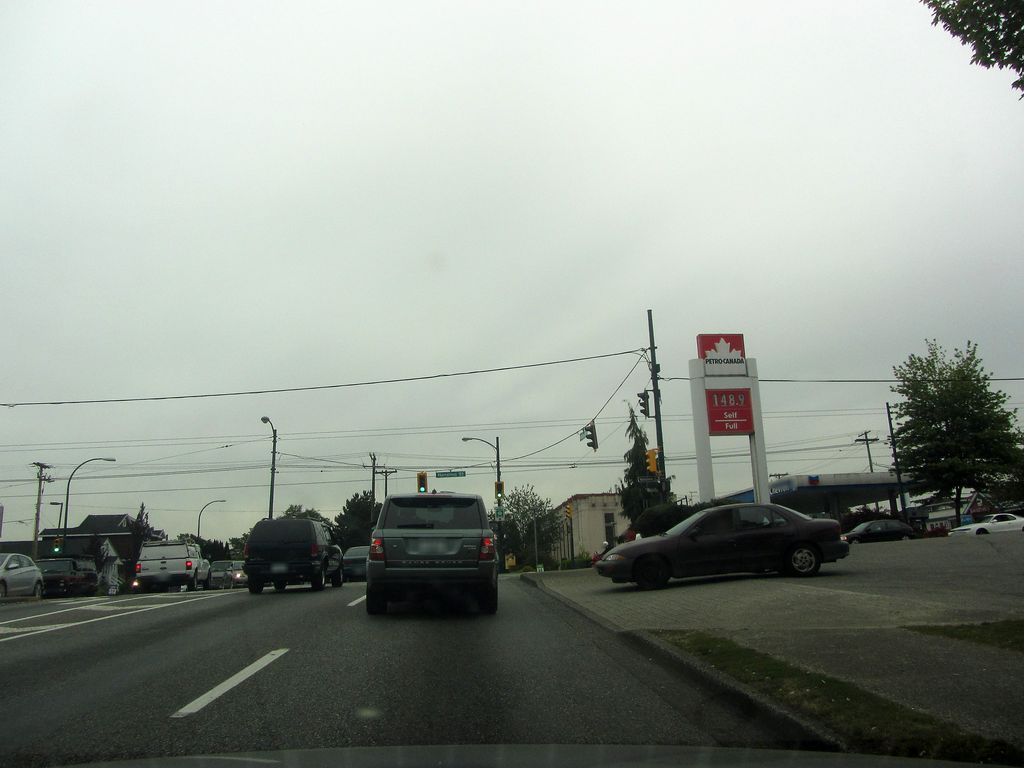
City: vancouver